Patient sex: F
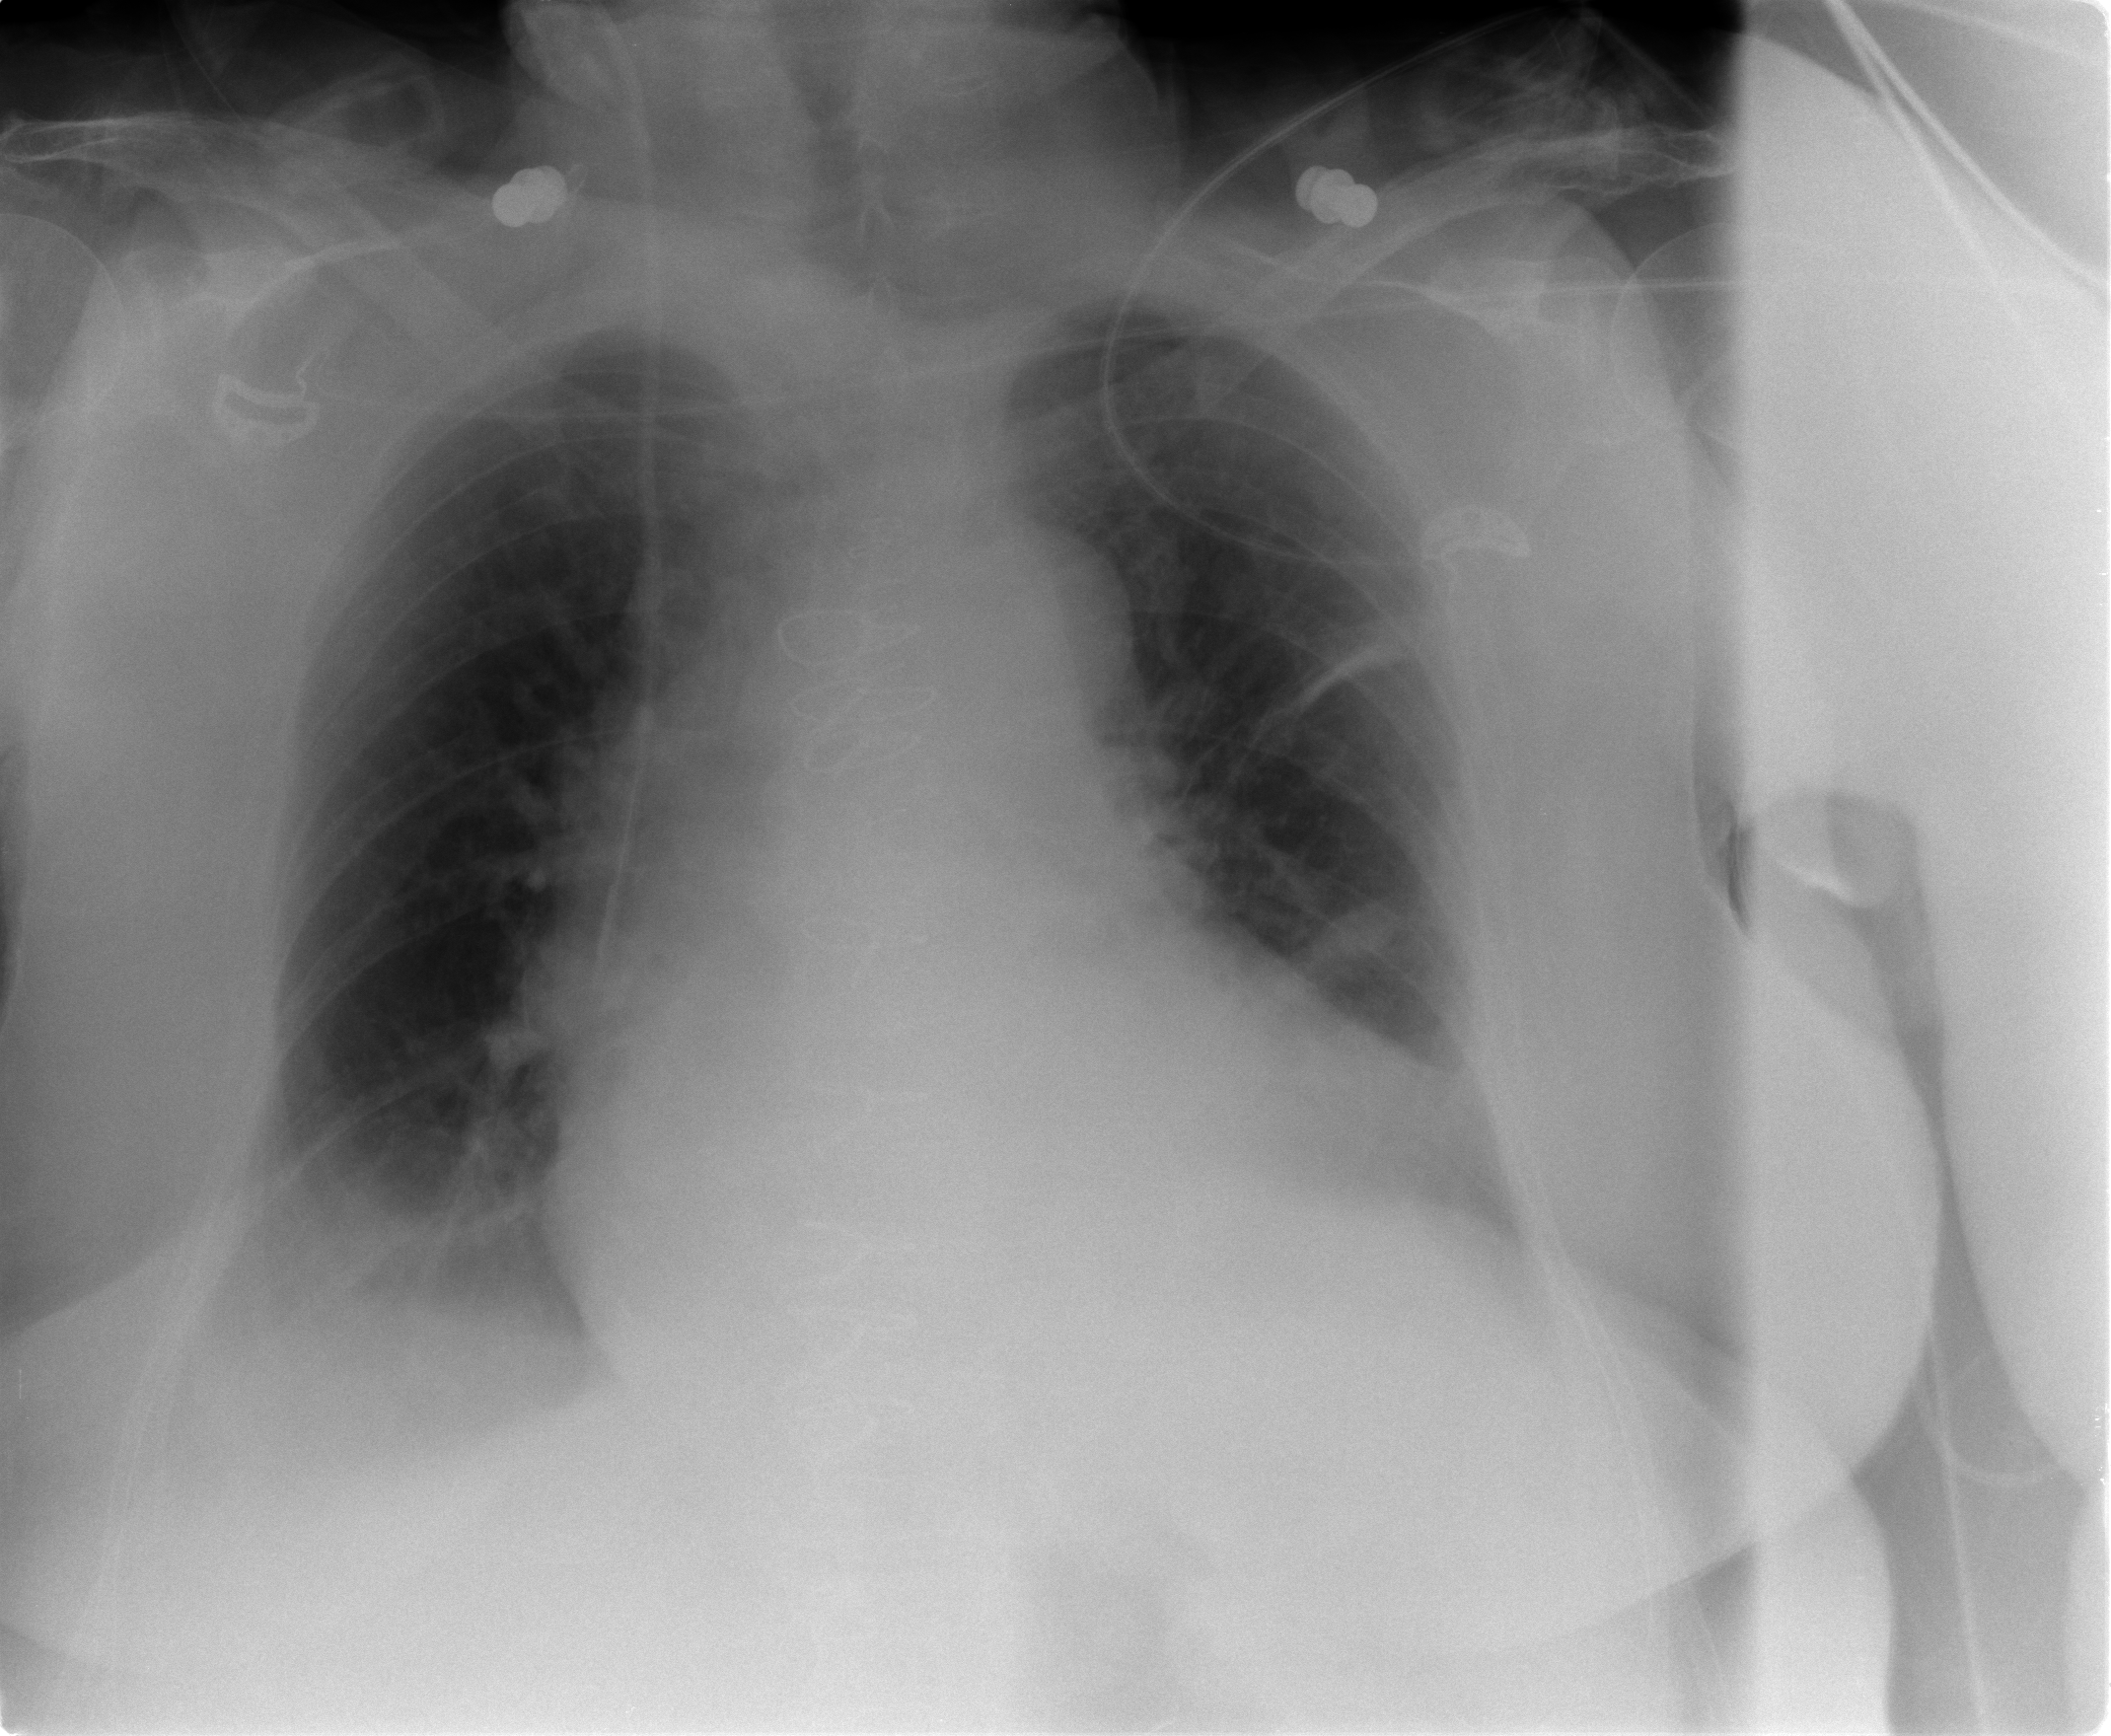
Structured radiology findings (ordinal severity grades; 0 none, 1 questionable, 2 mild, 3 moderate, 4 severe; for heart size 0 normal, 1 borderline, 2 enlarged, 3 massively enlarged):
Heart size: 2
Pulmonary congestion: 1
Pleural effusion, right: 2
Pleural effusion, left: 2
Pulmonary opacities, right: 0
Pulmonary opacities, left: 1
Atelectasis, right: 2
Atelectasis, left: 2